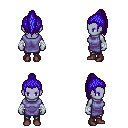
a pixel art fantasy rpg character, female body template, dark elf, purple skin, chain tabard jacket, metal pants, blue long topknot hairstyle, white cloth bandages, maroon shoes, four views (front, back, left, right), 2x2 character sprite sheet, small pixel art, hard edges, no anti-aliasing